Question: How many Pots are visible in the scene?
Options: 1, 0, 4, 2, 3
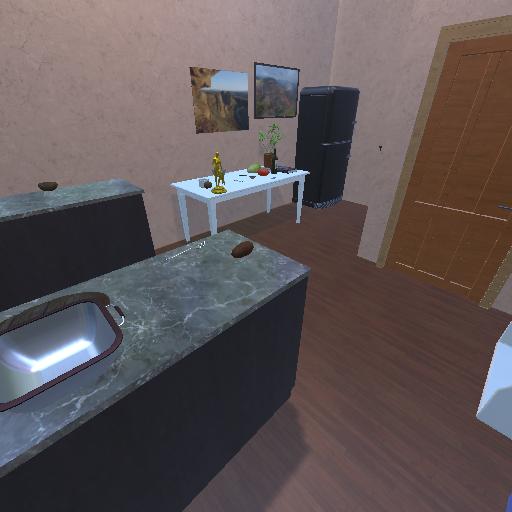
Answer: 1